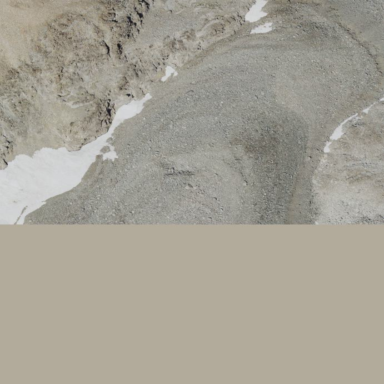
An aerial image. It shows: Landscape with scree and geological feature known as moraine.